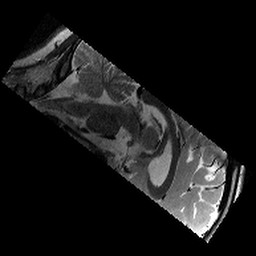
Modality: T2w
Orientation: sagittal
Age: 11
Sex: female
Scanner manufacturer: siemens
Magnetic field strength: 3 T
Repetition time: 9.23 s
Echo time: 0.067 s